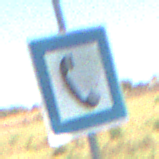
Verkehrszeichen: Fernsprecher
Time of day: MorningAfternoon
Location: Outdoor (Nature)
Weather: Clear
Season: Autumn
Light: Natural